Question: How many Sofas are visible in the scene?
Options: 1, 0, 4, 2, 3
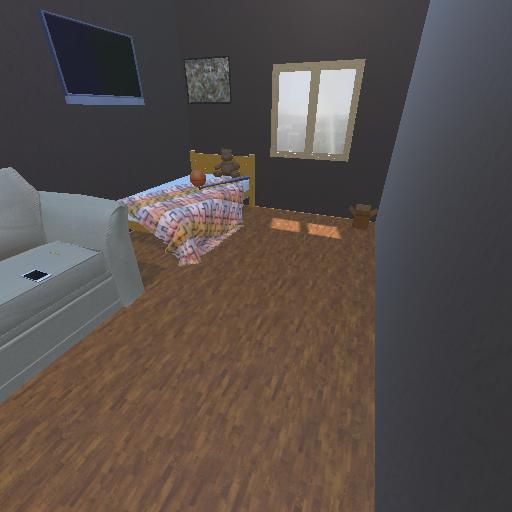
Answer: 1